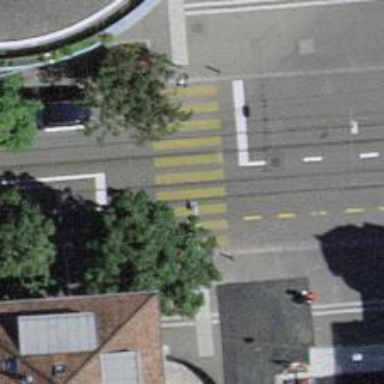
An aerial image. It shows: Tram crossing on the railway.